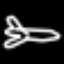
Label: airplane